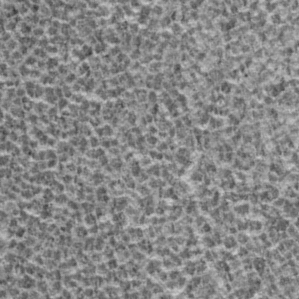
Label: frost